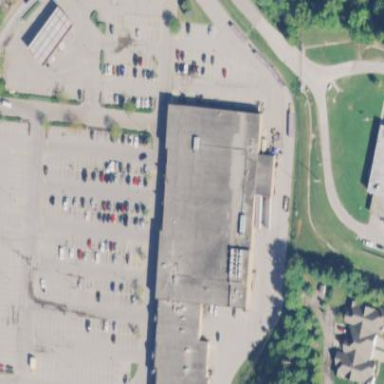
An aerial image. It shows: Supermarket.